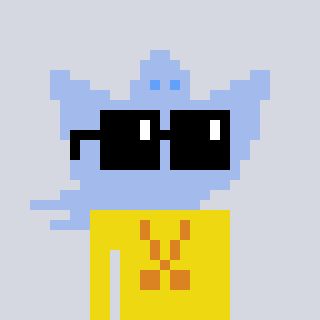
a pixel art character with square black sunglasses, a ghost-B-shaped head and a yellow-colored body on a cool background